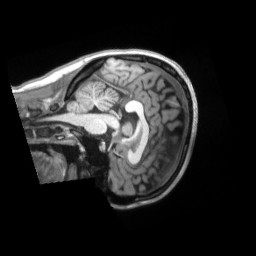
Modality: T1w
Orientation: sagittal
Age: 22
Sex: female
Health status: ill
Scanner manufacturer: siemens
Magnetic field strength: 3 T
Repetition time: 2.2 s
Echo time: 0.00157 s